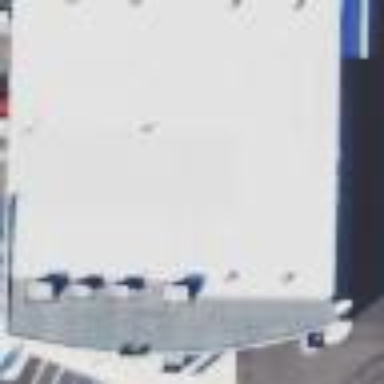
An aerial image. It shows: Car shop building.